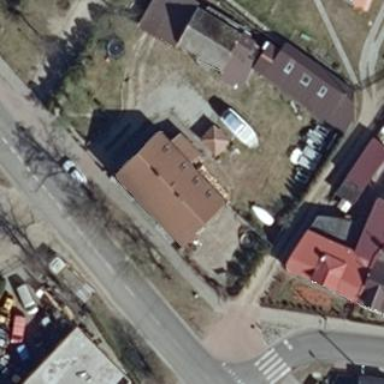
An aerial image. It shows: Residential building.